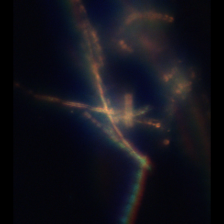
Taxon: Diatom_aggregate
Group: Diatoms